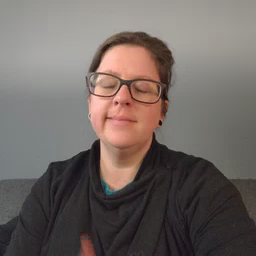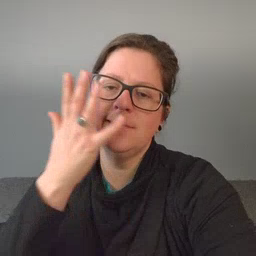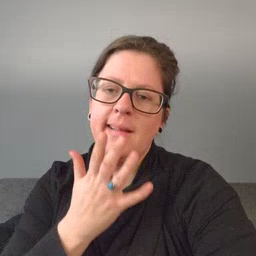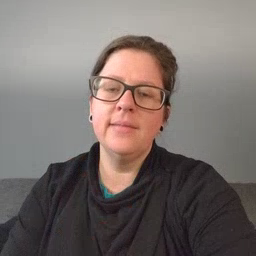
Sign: sad